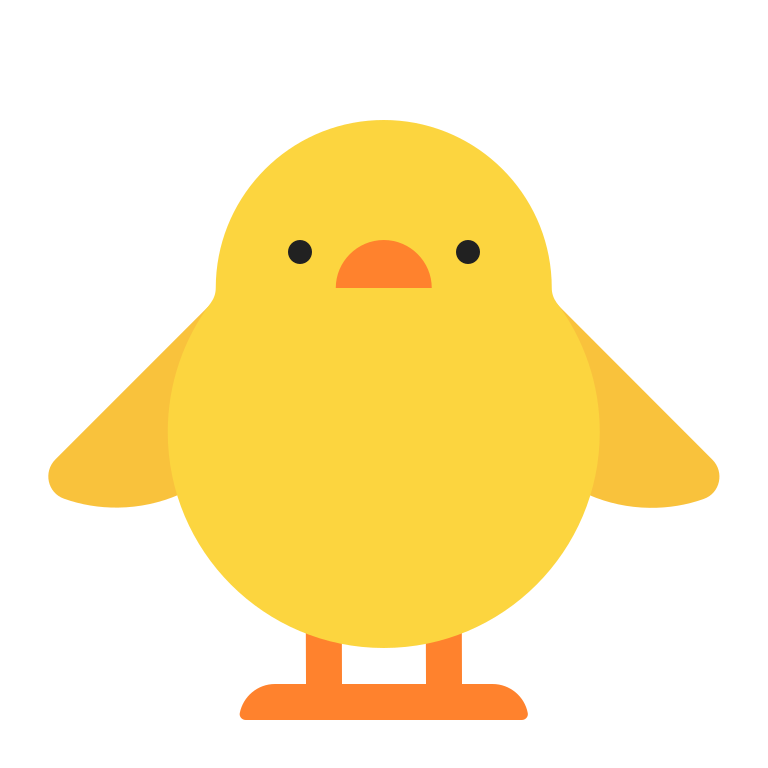
front facing baby chick flat